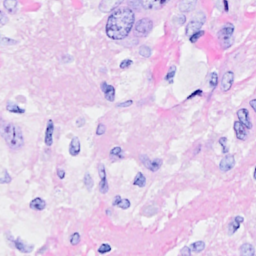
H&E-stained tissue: Breast